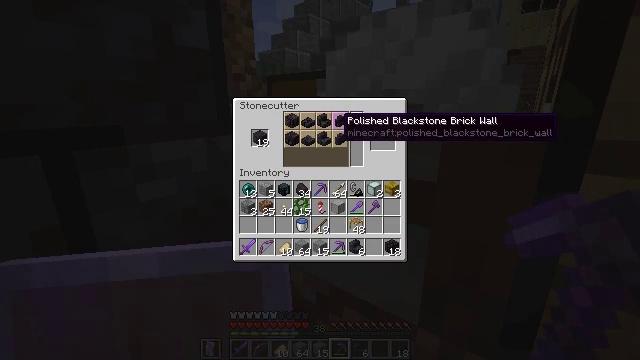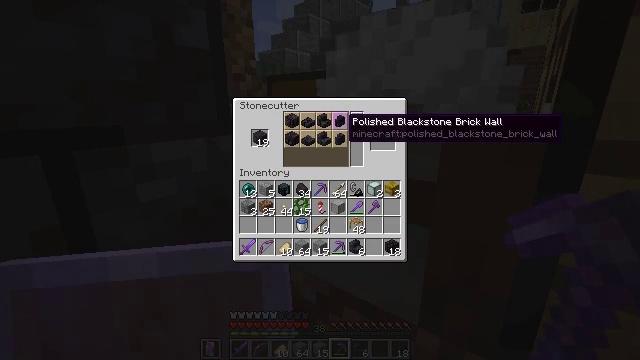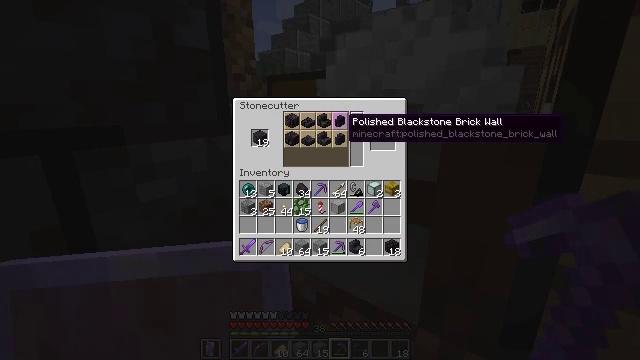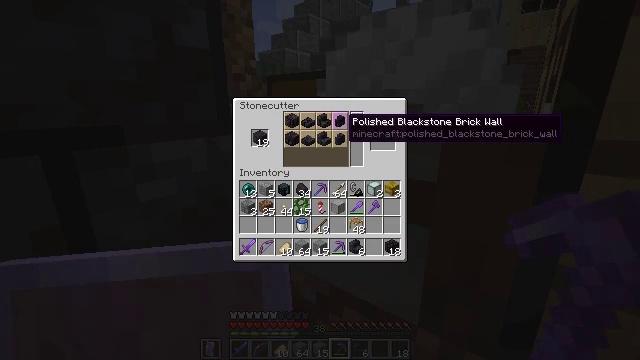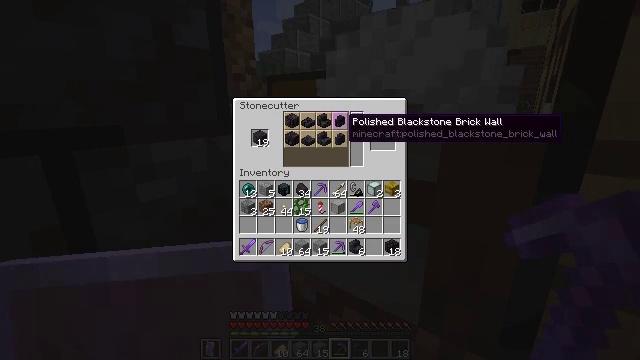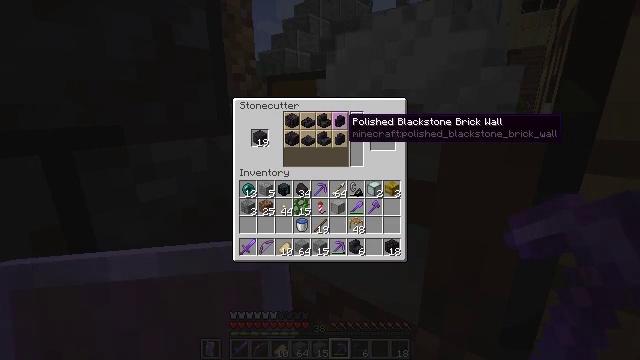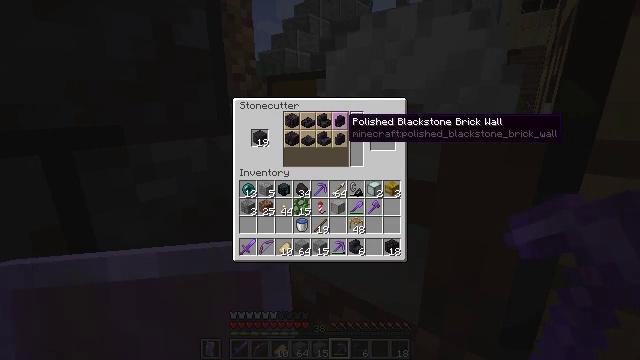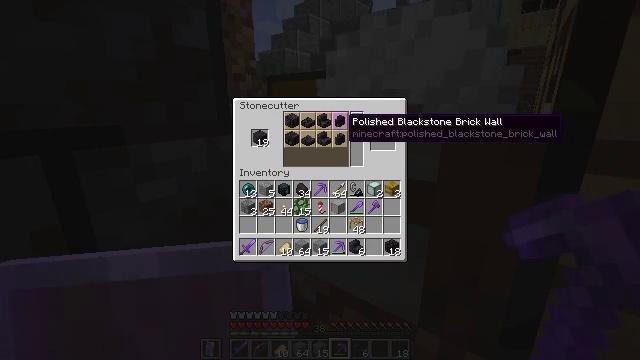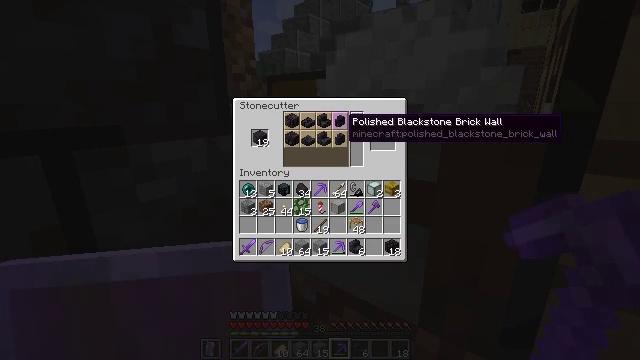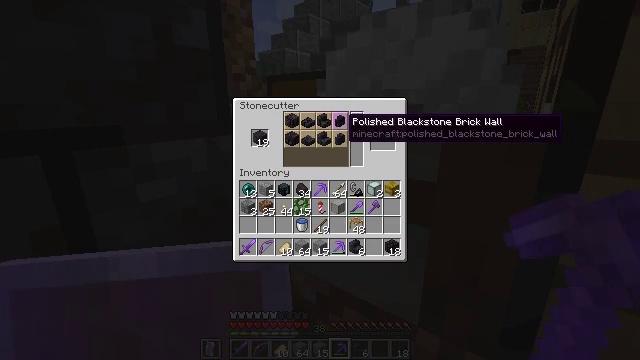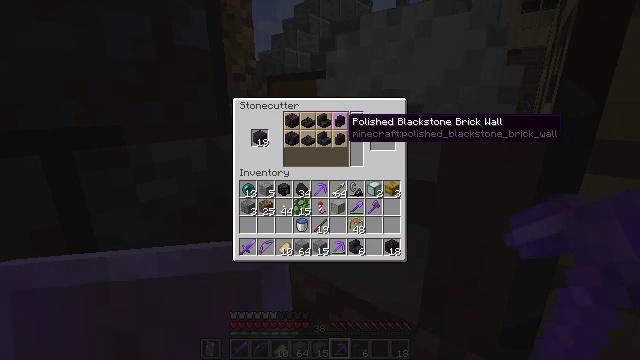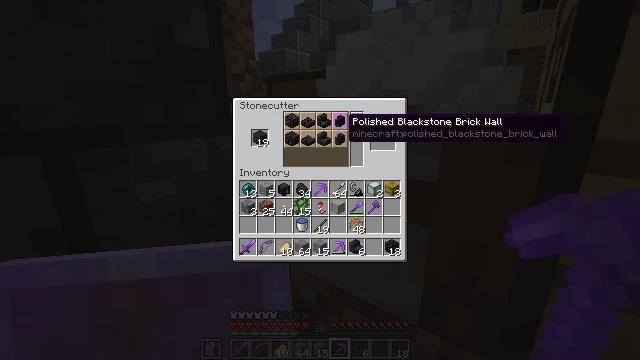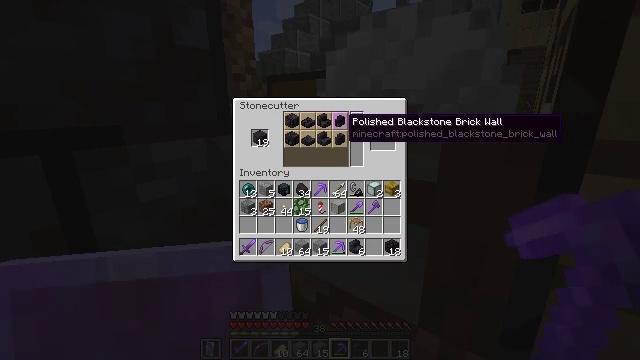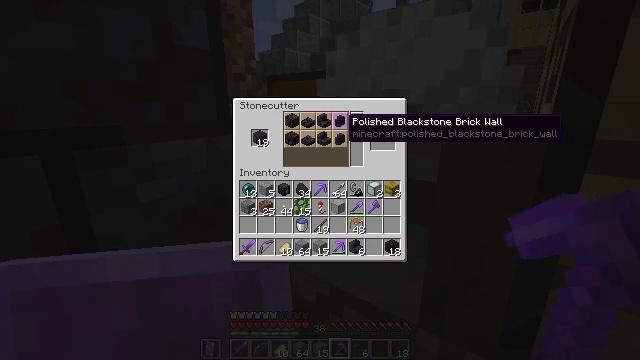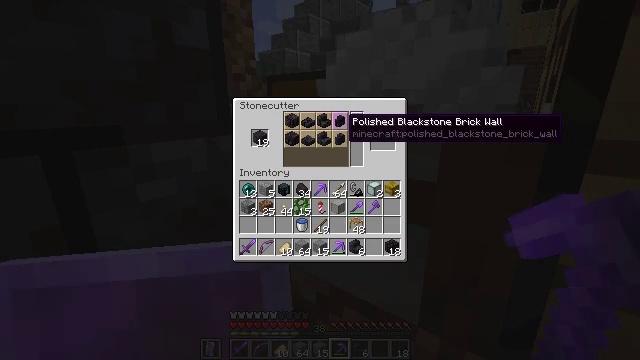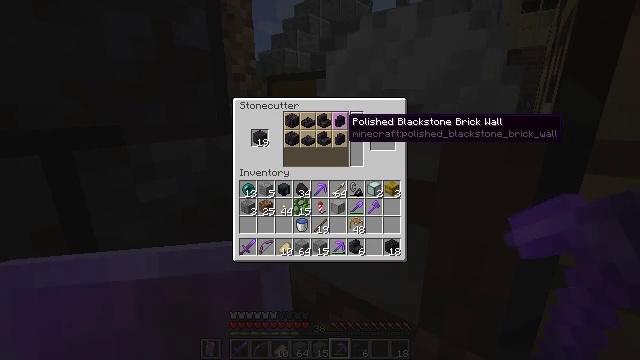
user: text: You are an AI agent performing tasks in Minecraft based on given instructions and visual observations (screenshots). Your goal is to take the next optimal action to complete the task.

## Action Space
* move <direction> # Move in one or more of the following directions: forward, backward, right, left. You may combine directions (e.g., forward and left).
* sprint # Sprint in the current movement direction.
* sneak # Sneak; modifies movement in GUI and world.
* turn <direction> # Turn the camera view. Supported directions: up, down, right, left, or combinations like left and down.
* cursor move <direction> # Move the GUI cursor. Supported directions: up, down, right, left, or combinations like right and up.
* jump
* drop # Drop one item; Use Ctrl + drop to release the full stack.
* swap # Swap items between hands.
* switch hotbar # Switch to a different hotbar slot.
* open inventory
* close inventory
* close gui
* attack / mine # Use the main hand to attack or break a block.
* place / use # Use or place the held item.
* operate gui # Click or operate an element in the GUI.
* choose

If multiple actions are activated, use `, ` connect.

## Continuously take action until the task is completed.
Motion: motion action
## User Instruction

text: craft item polished blackstone slab
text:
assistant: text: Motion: no_op
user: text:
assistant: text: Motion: no_op
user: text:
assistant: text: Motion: no_op
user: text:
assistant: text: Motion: no_op
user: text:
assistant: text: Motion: no_op
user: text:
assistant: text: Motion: no_op
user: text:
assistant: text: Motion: no_op
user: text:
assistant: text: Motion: no_op
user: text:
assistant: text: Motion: no_op
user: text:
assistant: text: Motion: no_op
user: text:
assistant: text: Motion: no_op
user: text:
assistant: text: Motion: no_op
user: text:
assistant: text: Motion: no_op
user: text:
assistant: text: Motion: no_op
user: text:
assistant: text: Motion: no_op
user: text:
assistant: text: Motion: turn left
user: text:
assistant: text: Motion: turn left
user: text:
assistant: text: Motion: turn left
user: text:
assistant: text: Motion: turn left
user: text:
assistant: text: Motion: no_op
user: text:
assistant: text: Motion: no_op
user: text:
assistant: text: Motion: no_op
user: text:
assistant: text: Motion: no_op
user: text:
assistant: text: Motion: no_op
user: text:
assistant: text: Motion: no_op
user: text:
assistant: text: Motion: no_op
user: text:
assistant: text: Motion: no_op
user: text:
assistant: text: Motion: no_op
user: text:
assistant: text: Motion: no_op
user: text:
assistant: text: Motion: turn right